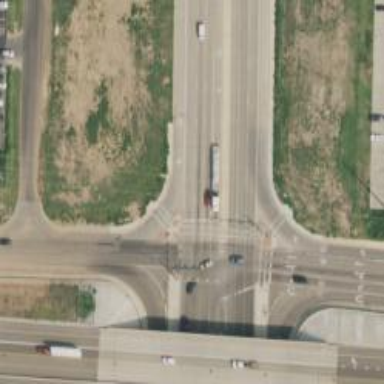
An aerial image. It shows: Trunk link highway.